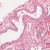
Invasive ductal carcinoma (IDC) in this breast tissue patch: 0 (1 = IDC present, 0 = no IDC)